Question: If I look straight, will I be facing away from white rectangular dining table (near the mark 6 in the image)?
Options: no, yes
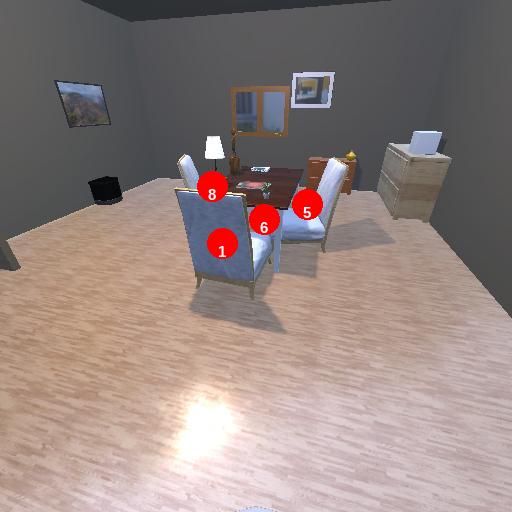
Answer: no